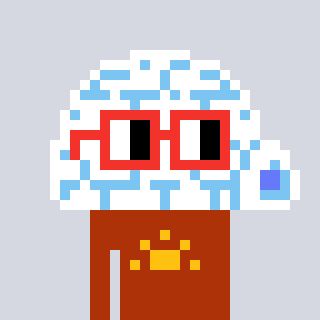
a pixel art character with square red glasses, a igloo-shaped head and a hotbrown-colored body on a cool background